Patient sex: M
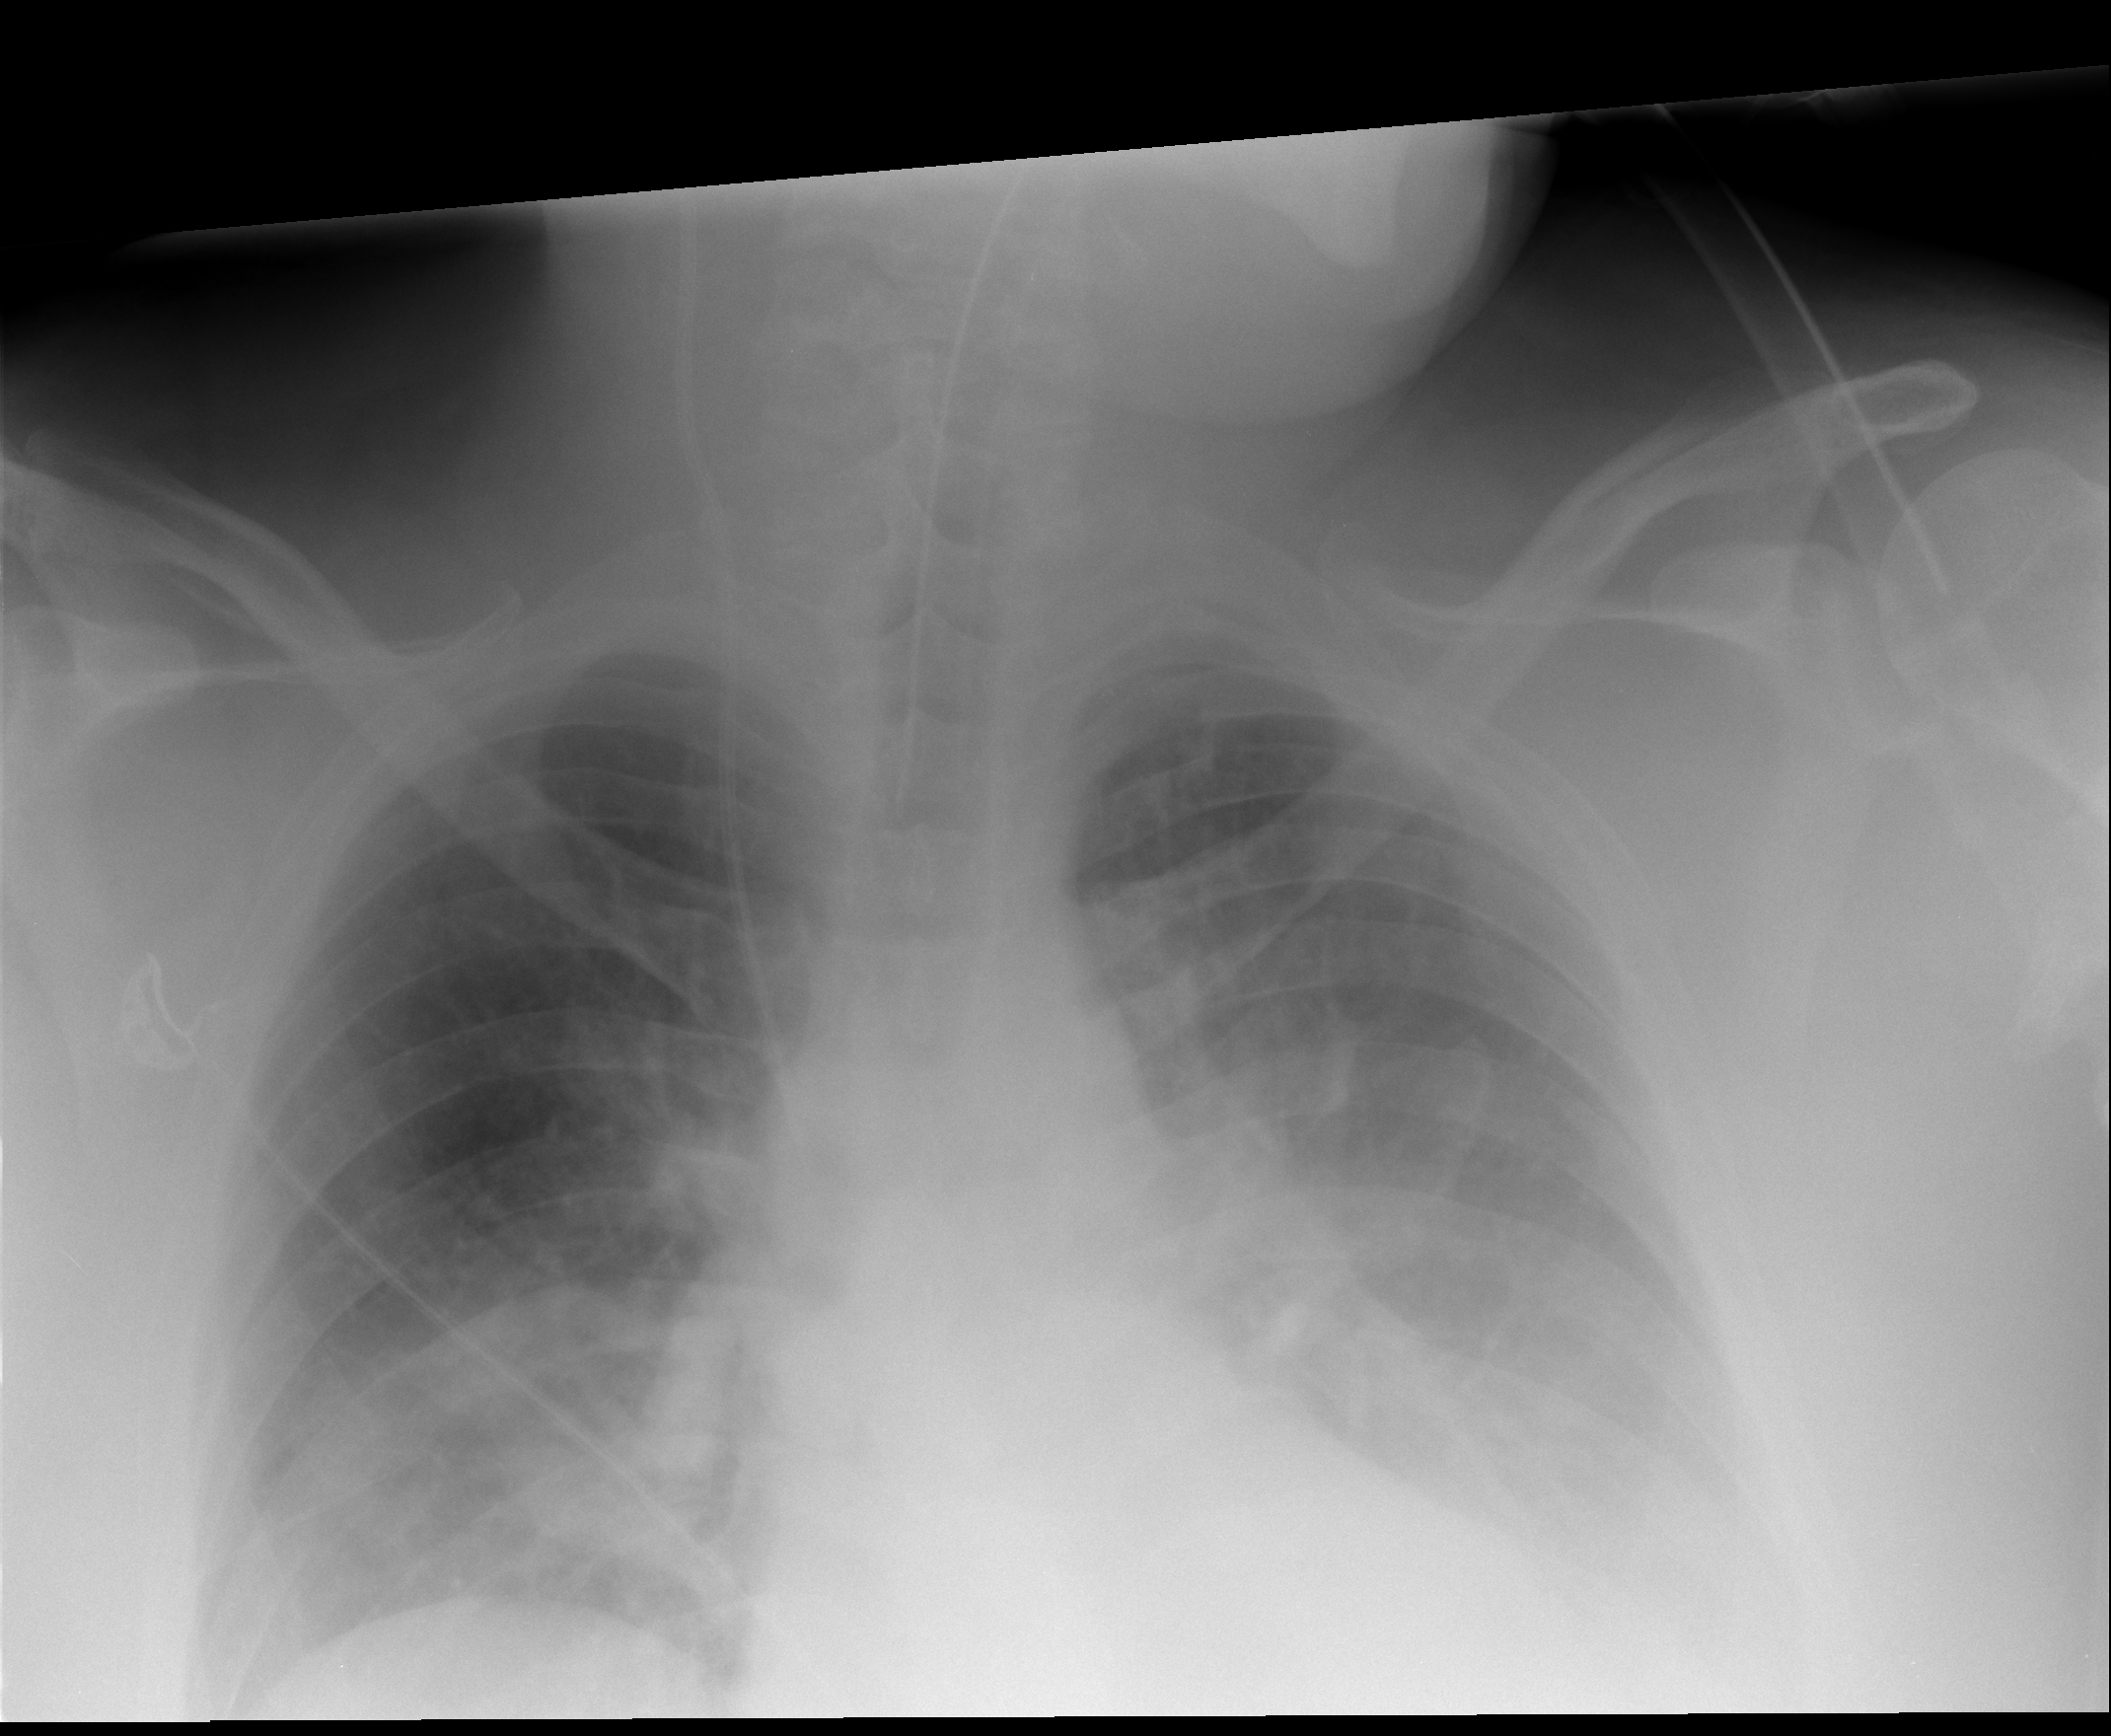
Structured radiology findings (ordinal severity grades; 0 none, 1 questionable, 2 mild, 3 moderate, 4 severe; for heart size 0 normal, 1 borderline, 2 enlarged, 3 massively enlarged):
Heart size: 2
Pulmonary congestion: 2
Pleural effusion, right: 0
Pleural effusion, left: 2
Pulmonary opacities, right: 2
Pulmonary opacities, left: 2
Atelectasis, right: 2
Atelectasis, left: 3